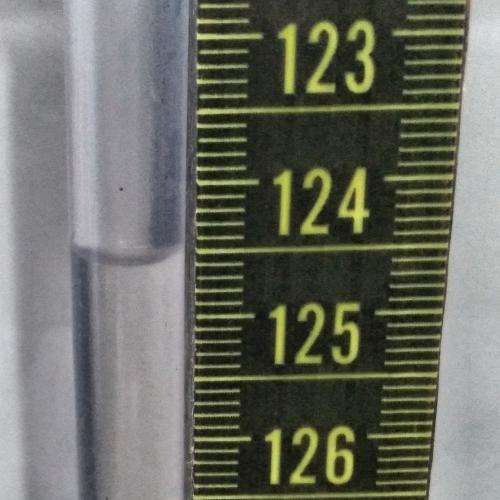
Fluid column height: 124.5 cm